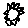
Label: sun